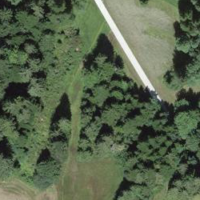
EUNIS habitat code: 43
Species observed at this site:
Vaccinium myrtillus